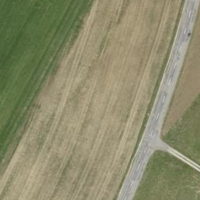
EUNIS habitat code: 52
Species observed at this site:
Leucanthemum vulgare